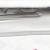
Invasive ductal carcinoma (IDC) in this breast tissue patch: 0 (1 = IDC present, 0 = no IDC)